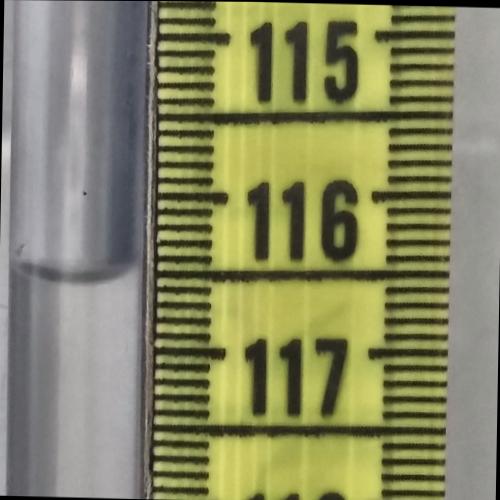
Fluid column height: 116.5 cm